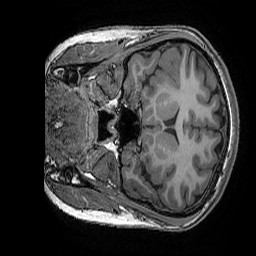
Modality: T1w
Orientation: coronal
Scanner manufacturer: ge
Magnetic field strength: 3 T
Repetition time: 0.008184 s
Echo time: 0.003192 s